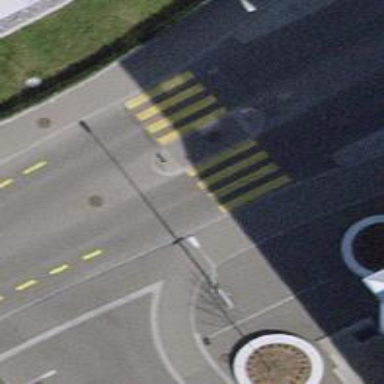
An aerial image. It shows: Zebra crossing with pedestrian island.